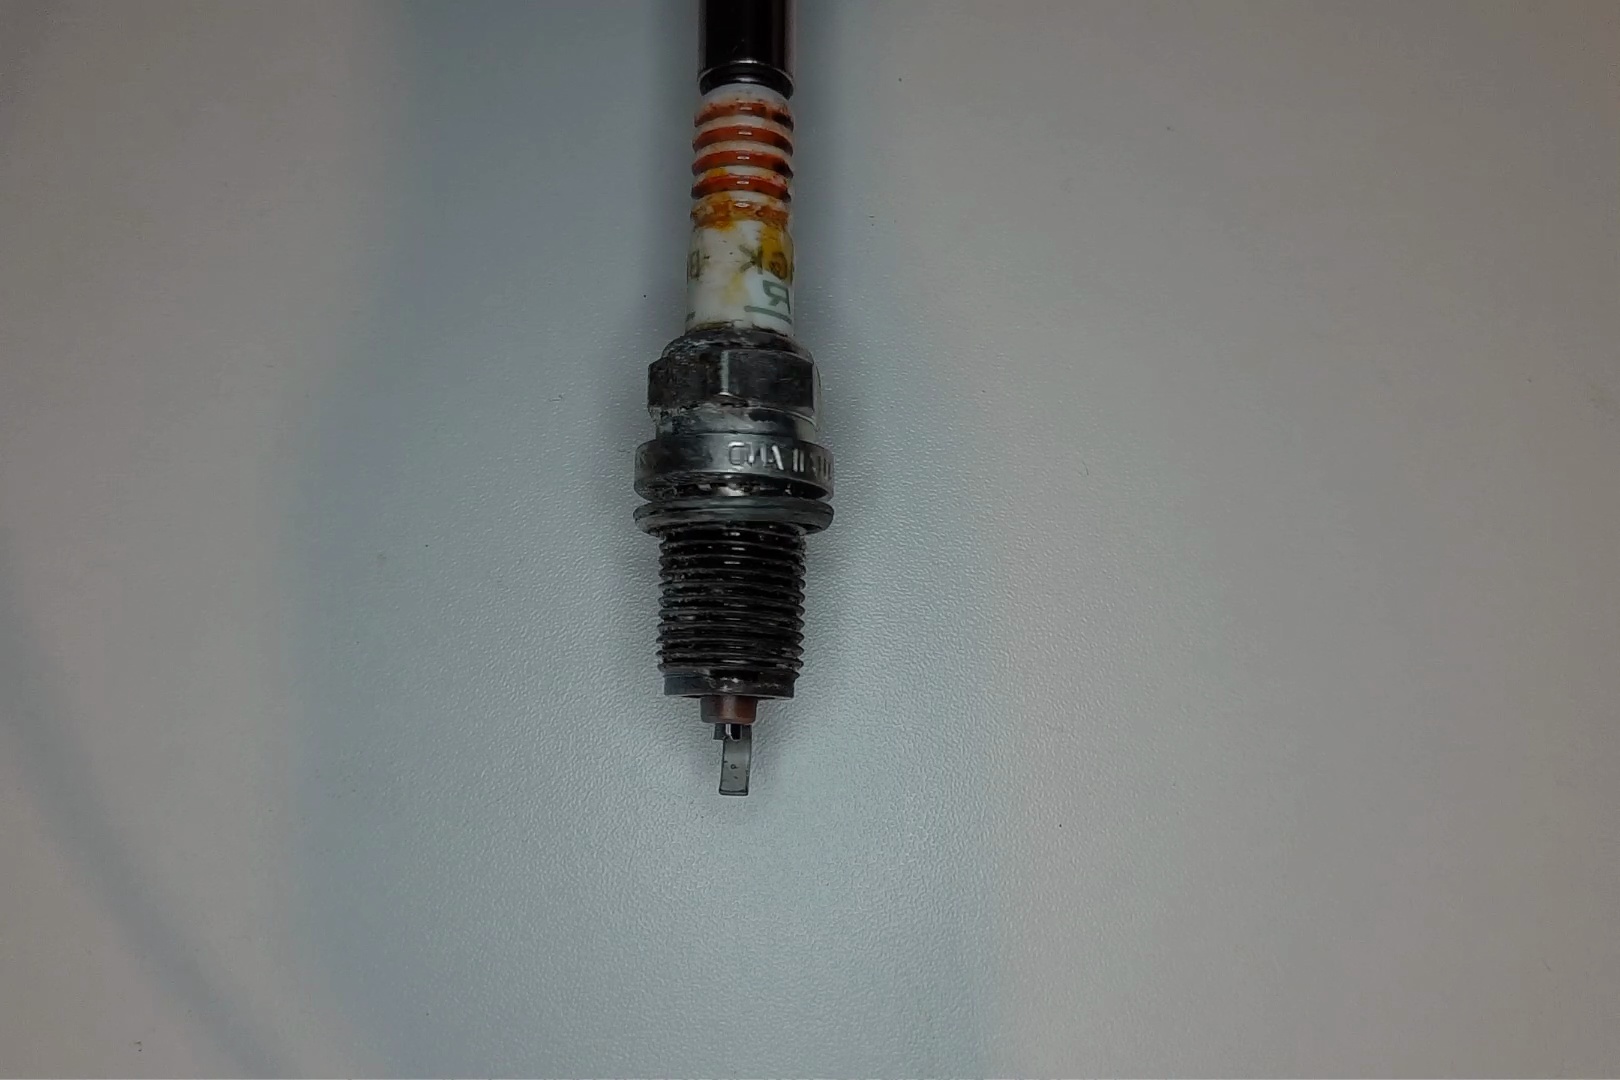
Label: anomaly